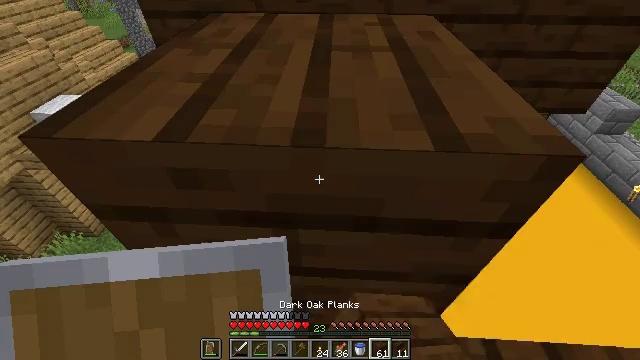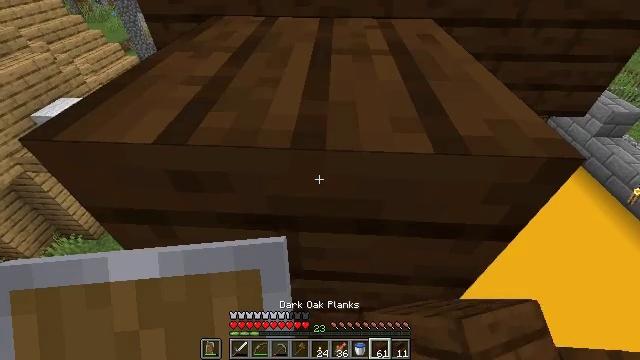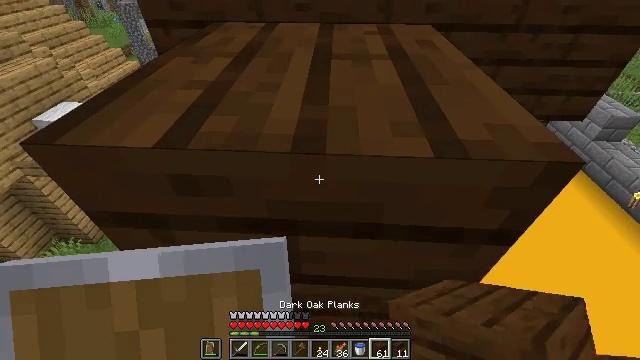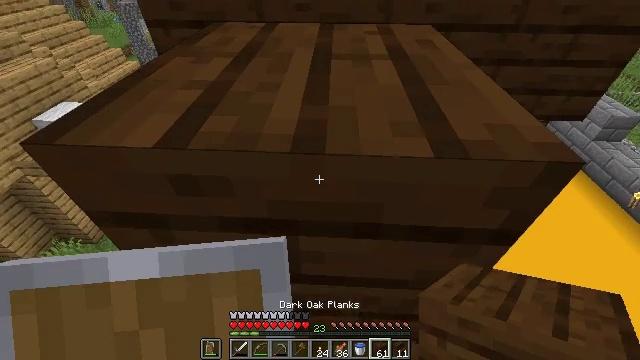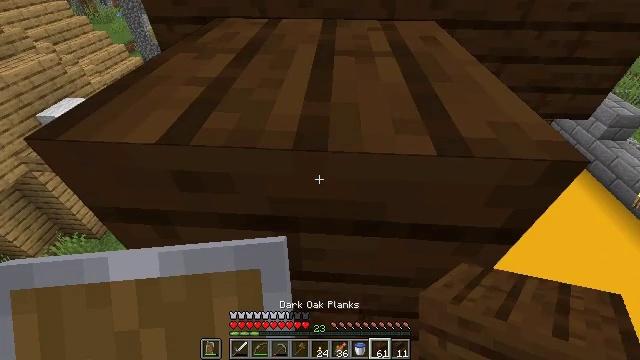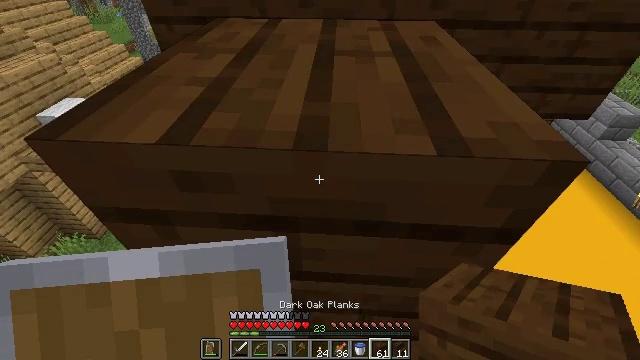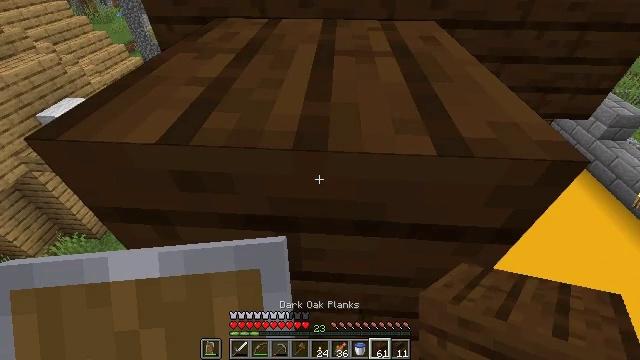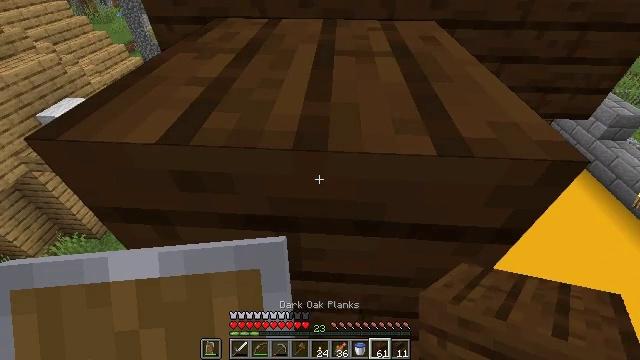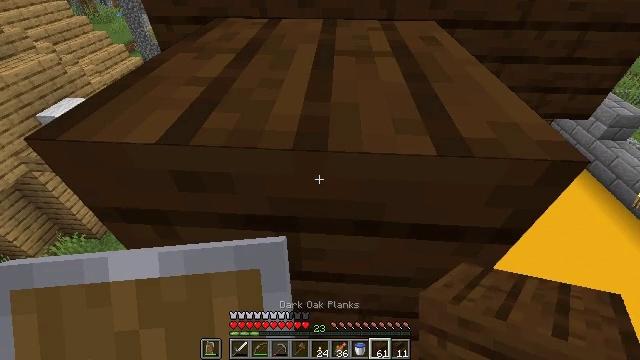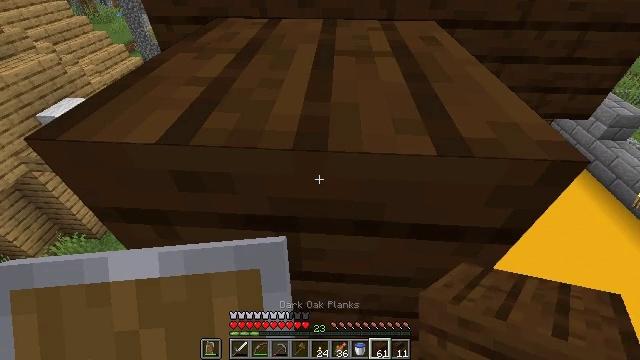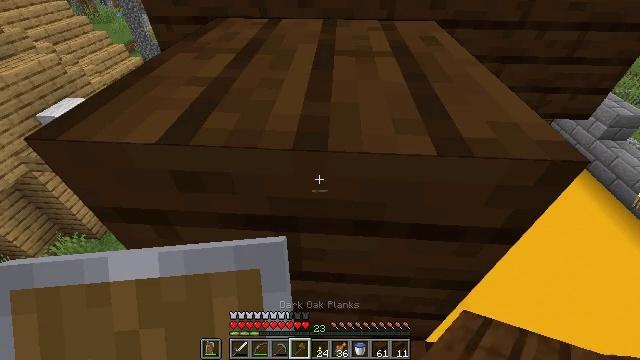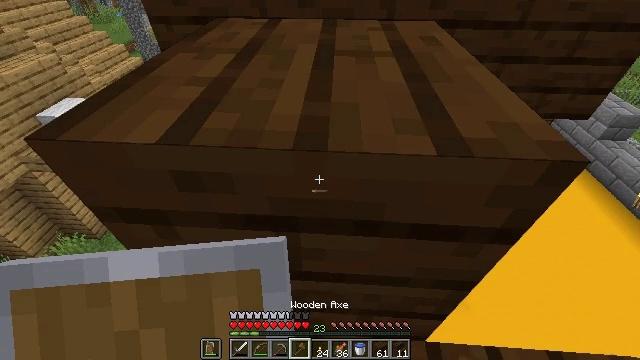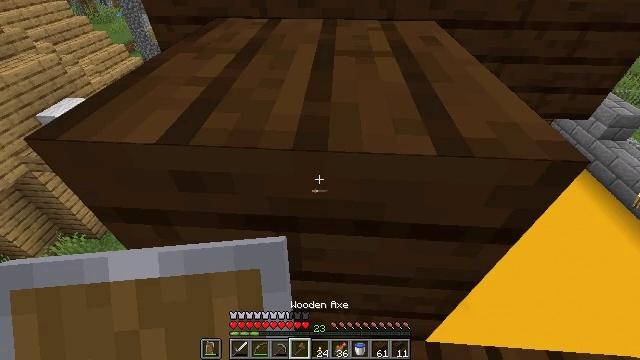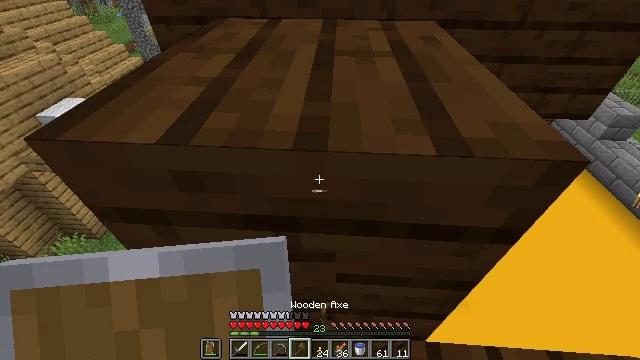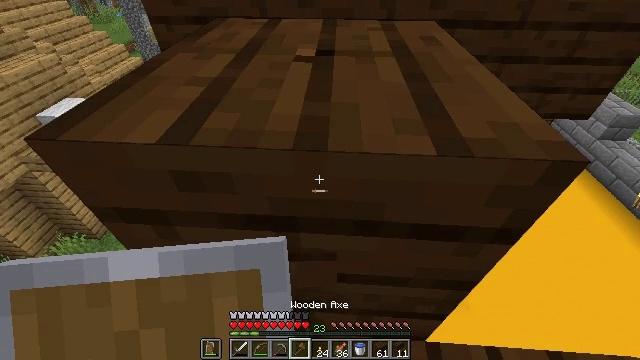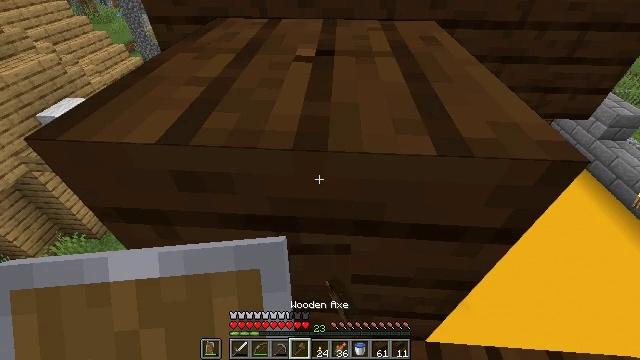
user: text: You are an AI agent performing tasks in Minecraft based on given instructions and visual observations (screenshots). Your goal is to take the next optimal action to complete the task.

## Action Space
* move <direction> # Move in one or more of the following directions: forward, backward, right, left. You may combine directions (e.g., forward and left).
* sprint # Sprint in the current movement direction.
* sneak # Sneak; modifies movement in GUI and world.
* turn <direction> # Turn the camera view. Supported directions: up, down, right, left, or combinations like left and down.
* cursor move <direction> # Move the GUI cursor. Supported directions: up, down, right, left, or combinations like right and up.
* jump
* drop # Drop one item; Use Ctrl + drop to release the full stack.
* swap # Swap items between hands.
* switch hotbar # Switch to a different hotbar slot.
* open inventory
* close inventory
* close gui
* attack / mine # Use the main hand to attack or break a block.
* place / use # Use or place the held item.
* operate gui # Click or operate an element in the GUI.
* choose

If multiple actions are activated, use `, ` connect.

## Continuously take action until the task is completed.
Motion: motion action
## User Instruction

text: Mine dark oak planks.
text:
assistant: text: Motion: sneak
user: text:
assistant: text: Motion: sneak
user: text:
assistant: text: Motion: sneak
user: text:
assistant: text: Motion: sneak
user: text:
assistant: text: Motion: sneak
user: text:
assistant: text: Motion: sneak
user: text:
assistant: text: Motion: sneak
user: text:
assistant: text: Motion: sneak
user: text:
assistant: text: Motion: sneak
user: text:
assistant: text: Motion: sneak, switch to hotbar 4
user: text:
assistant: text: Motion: sneak, switch to hotbar 4
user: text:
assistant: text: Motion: sneak, attack / mine, switch to hotbar 4
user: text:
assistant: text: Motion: sneak, attack / mine
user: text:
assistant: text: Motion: sneak, attack / mine
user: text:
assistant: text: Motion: sneak, attack / mine
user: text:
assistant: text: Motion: sneak, attack / mine
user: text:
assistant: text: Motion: sneak, attack / mine
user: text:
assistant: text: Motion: sneak, attack / mine
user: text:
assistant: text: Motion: sneak, attack / mine
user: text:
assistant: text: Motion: sneak, attack / mine
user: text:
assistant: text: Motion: sneak, attack / mine
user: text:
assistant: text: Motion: sneak, attack / mine
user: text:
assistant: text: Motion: sneak, attack / mine
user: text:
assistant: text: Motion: sneak, attack / mine
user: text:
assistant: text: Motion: sneak, attack / mine
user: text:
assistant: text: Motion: sneak, attack / mine
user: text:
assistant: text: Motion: sneak, attack / mine
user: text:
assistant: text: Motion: sneak, attack / mine
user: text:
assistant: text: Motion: sneak, attack / mine
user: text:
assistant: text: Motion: sneak, attack / mine